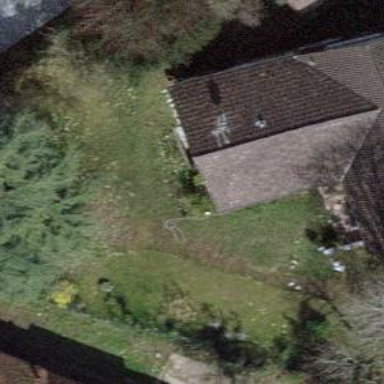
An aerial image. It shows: Garden enclosed by fence.